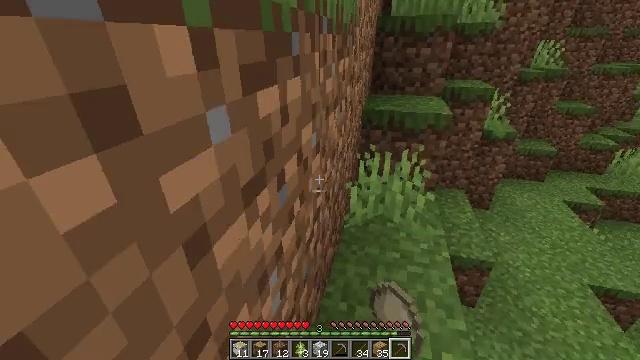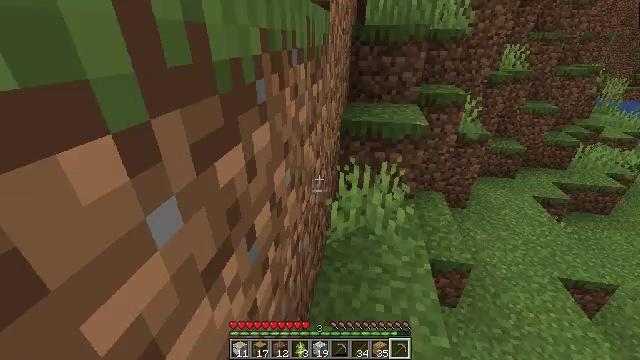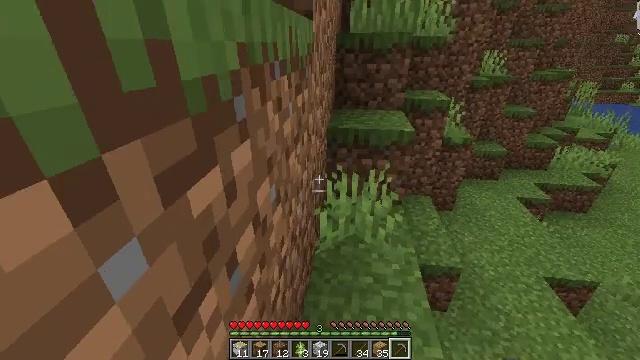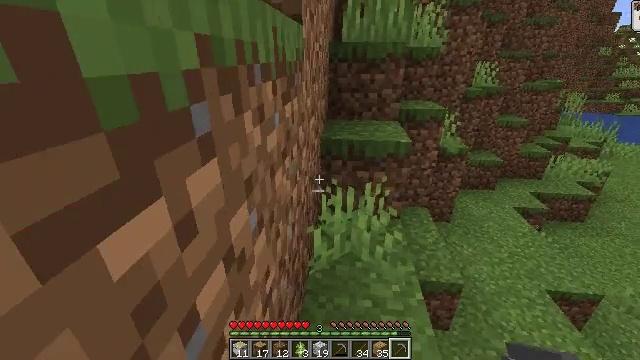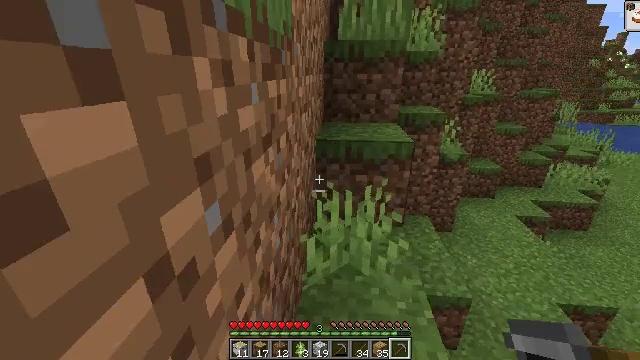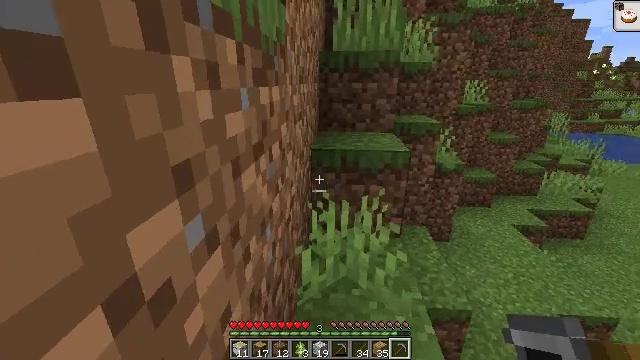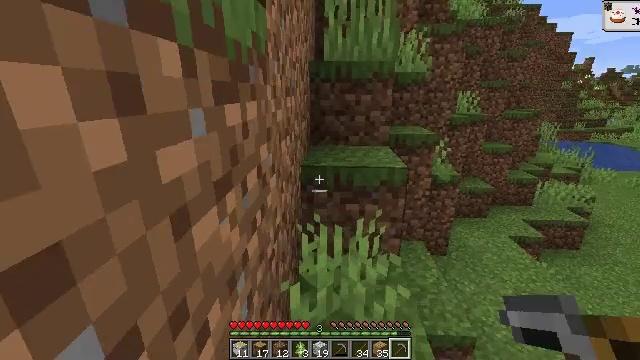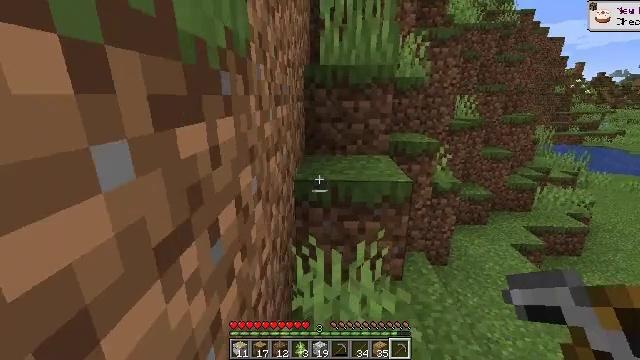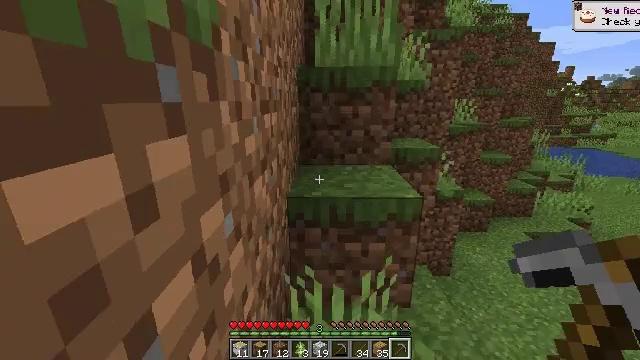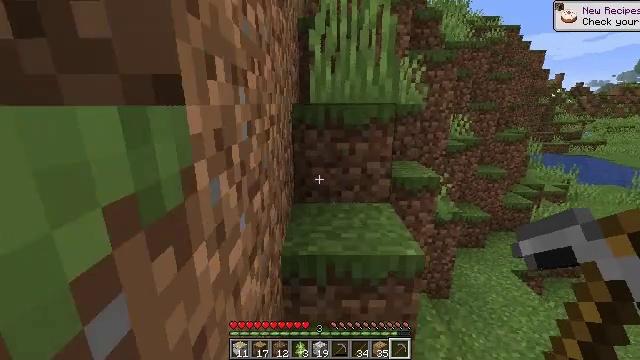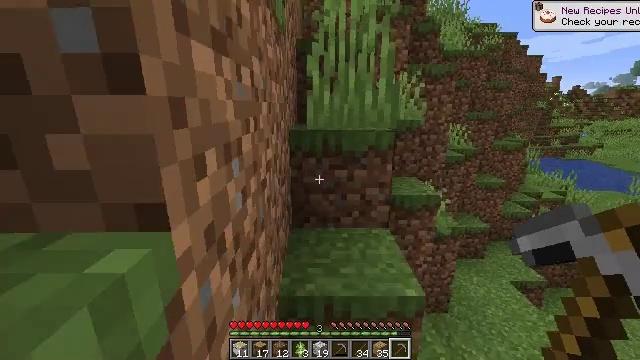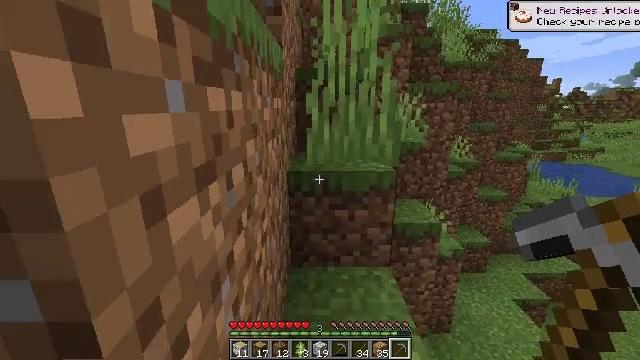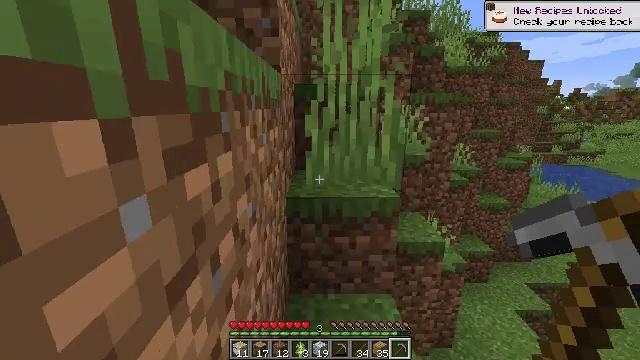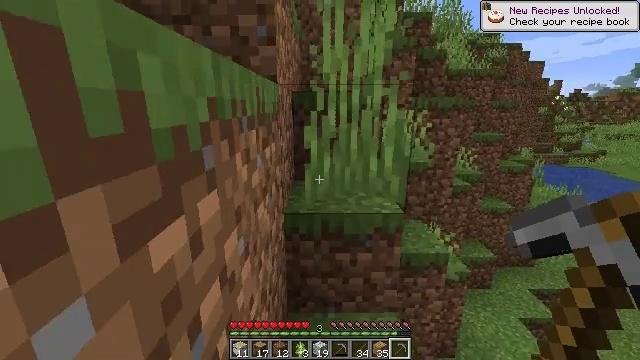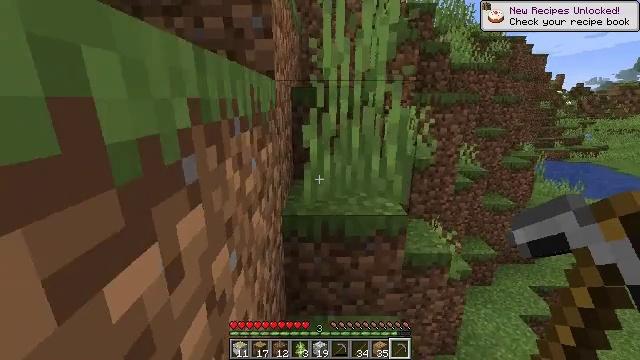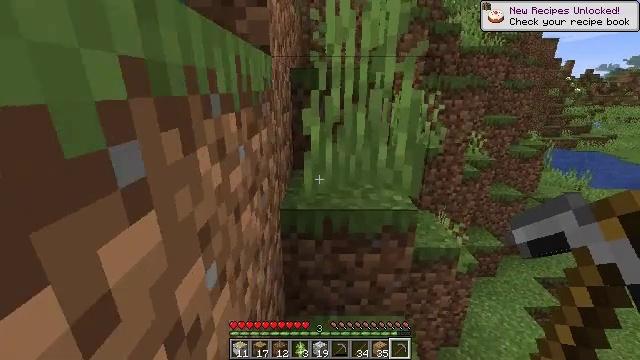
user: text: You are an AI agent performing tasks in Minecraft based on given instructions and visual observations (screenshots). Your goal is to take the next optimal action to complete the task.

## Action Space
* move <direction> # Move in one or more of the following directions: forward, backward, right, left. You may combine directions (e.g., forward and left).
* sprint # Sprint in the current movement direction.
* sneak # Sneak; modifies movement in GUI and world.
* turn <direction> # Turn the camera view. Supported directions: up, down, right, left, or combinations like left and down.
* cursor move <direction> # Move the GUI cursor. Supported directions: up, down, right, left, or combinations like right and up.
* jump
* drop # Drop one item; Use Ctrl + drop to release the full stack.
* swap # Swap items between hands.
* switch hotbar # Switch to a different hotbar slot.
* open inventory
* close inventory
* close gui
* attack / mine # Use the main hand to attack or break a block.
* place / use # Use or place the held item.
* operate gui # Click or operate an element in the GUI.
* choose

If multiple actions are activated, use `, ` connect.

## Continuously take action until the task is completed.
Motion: motion action
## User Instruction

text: Clear away tall grass.
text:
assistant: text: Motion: move forward, turn right, jump
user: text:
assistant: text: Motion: move forward, turn right and up
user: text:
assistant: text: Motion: move forward, turn right and up
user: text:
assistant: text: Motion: move forward, turn up
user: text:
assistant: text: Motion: move forward, turn up
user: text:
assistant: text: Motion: move forward, turn right and up
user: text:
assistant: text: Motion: move forward
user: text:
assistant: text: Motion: move forward, turn right
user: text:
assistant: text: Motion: move forward, turn right, jump
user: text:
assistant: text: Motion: move forward, jump
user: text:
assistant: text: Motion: move forward, jump
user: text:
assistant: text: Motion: move forward, jump
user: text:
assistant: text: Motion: move forward
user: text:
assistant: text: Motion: move forward, turn down
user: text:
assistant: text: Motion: move forward, turn down
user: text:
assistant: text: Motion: move forward
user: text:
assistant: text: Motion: move forward
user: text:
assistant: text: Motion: move forward
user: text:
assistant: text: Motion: move forward
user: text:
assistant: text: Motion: move forward, jump
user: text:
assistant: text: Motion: move forward, jump
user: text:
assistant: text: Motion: move forward, jump
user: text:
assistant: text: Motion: move forward, jump
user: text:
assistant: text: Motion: move forward
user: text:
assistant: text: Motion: move forward, turn up
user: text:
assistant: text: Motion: move forward, turn right and up
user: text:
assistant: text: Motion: move forward, turn right and up
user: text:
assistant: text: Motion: move forward, turn right and up
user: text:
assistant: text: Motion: move forward
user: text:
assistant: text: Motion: move forward